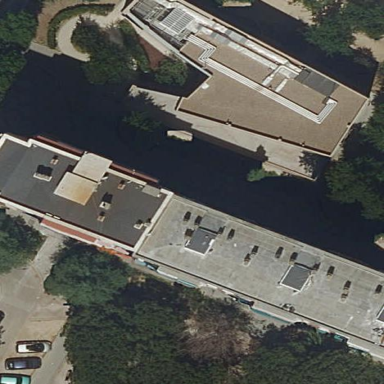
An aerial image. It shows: Building.